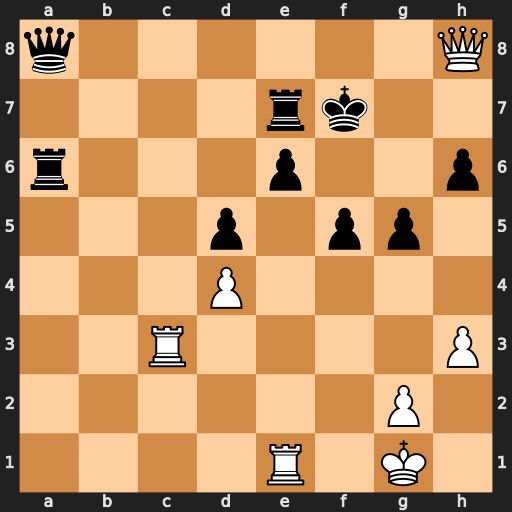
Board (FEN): q6Q/4rk2/r3p2p/3p1pp1/3P4/2R4P/6P1/4R1K1
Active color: w
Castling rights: -
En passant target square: -
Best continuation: Rc8 Qxc8 Qxc8